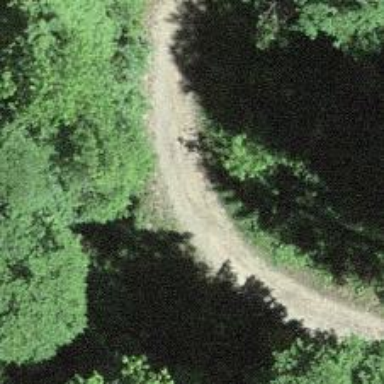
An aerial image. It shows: Gravel track with track type of grade3.